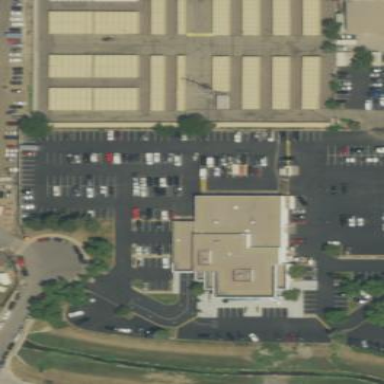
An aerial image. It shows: Retail area.